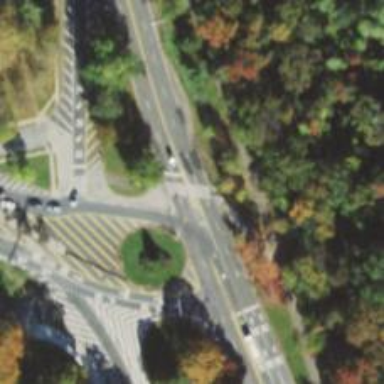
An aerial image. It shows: Marked road crossing.